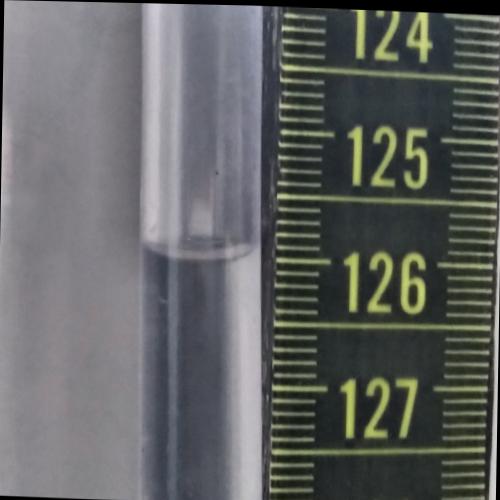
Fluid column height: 126.0 cm